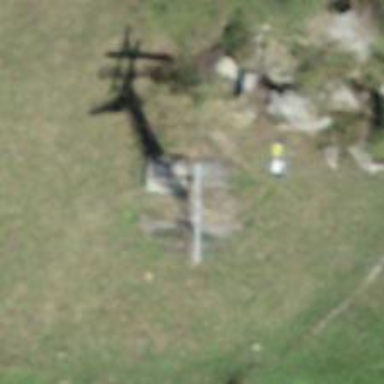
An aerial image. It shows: Pylon for aerialway.